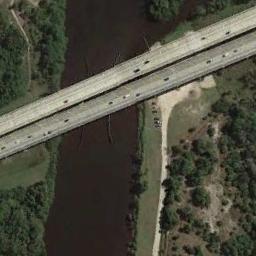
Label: bridge